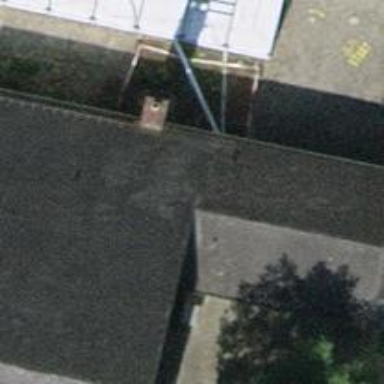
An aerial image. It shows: View of roof of building.